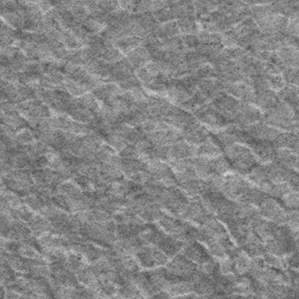
Label: frost